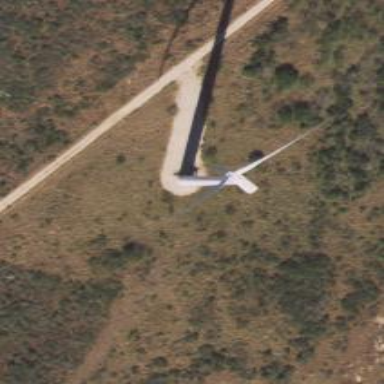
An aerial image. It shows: Wind turbine generator that utilizes wind as its source for generating electricity. It is of the horizontal axis type.